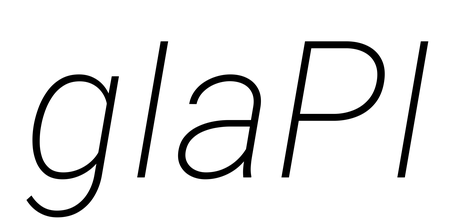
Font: Roboto-Italic_ExtraLight_Italic